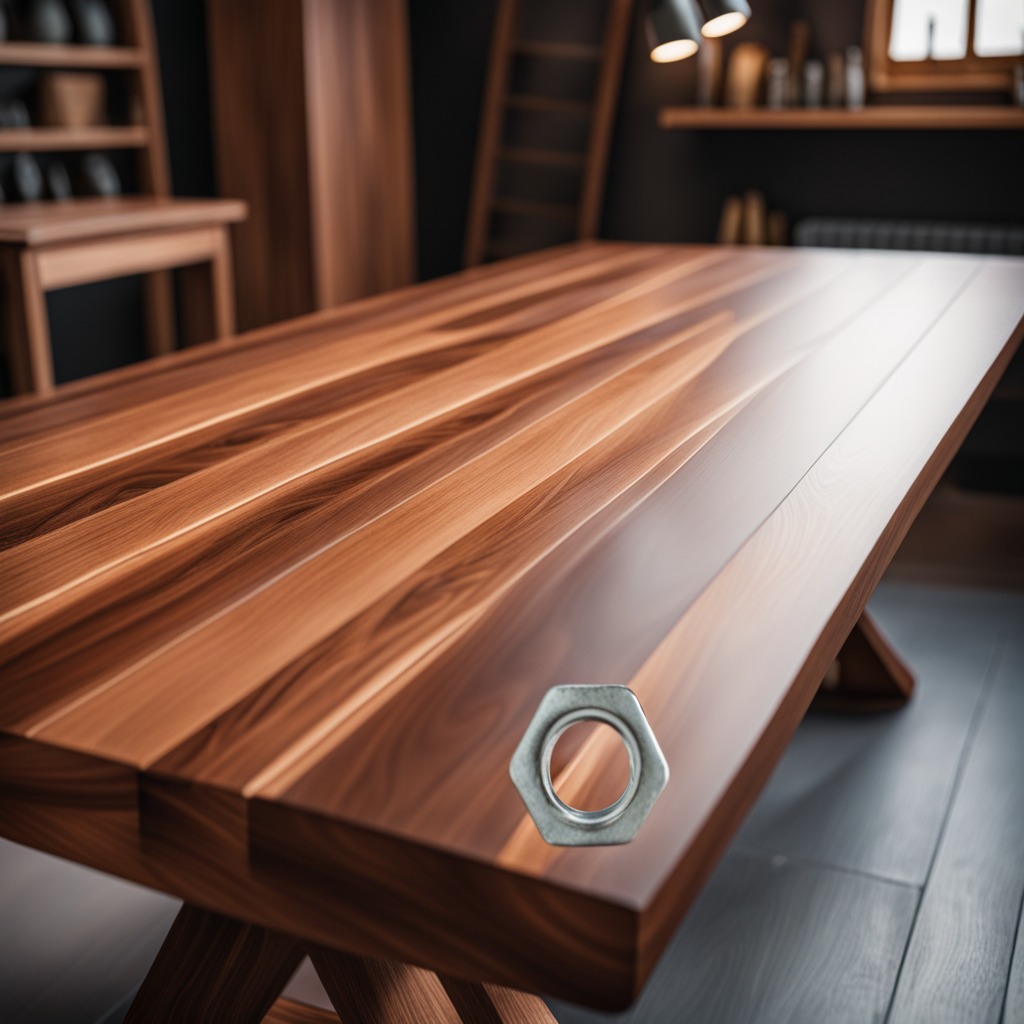
A metal nut is lying on the wooden table in a carpentry studio.